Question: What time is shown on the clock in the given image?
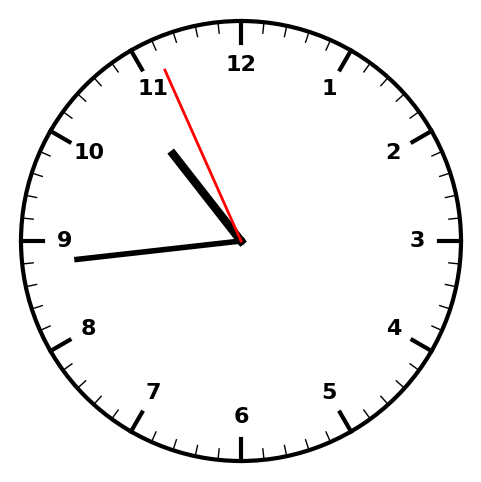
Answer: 10:43:56